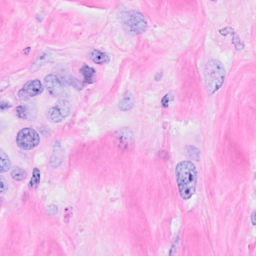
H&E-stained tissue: Breast